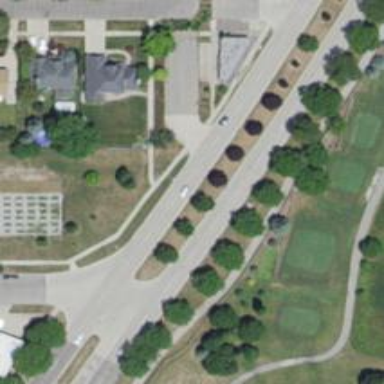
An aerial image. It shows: Secondary road with separate sidewalks.